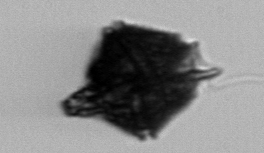
Label: Gonyaulax